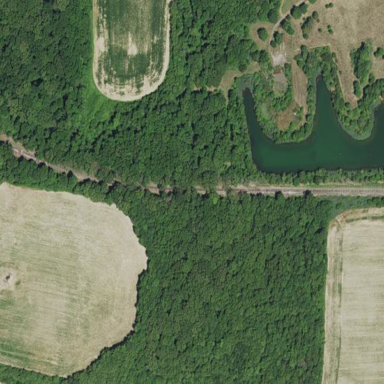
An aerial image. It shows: Serene woodland landscape.